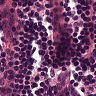
Metastatic tissue present: no